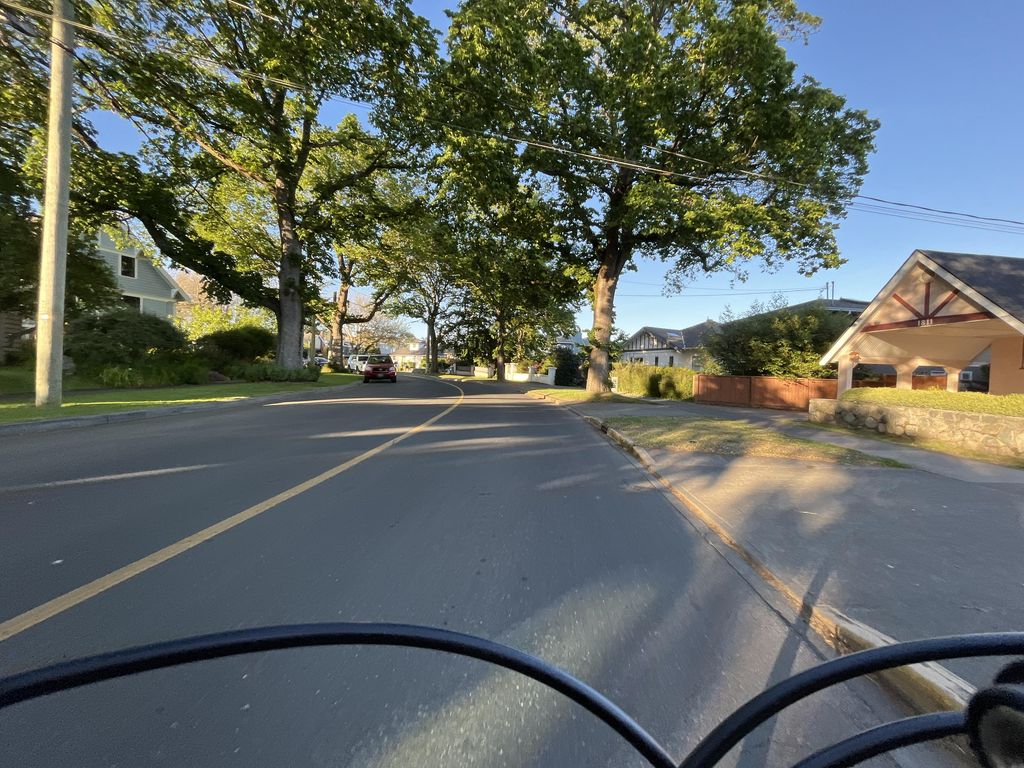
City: victoria